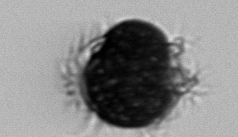
Label: Mesodinium